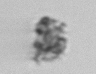
Label: detritus